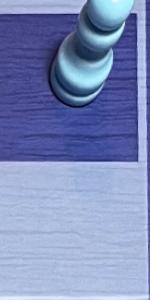
Label: Empty